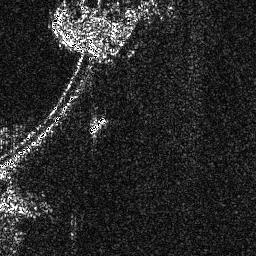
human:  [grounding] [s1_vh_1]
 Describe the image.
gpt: In the satellite image, there is  <ref>1 small ship </ref> <box>[[33, 44, 41, 52, 0]]</box> located at center.